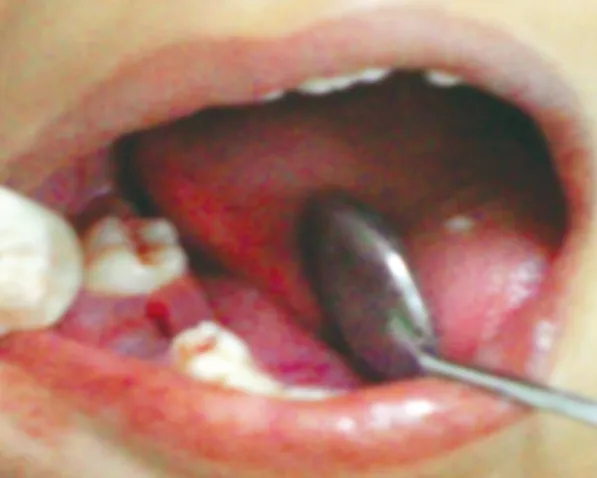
After 3 days (approximation of flaps).
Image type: medical_photograph (oral_photograph)